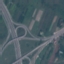
Land use / land cover class: Highway